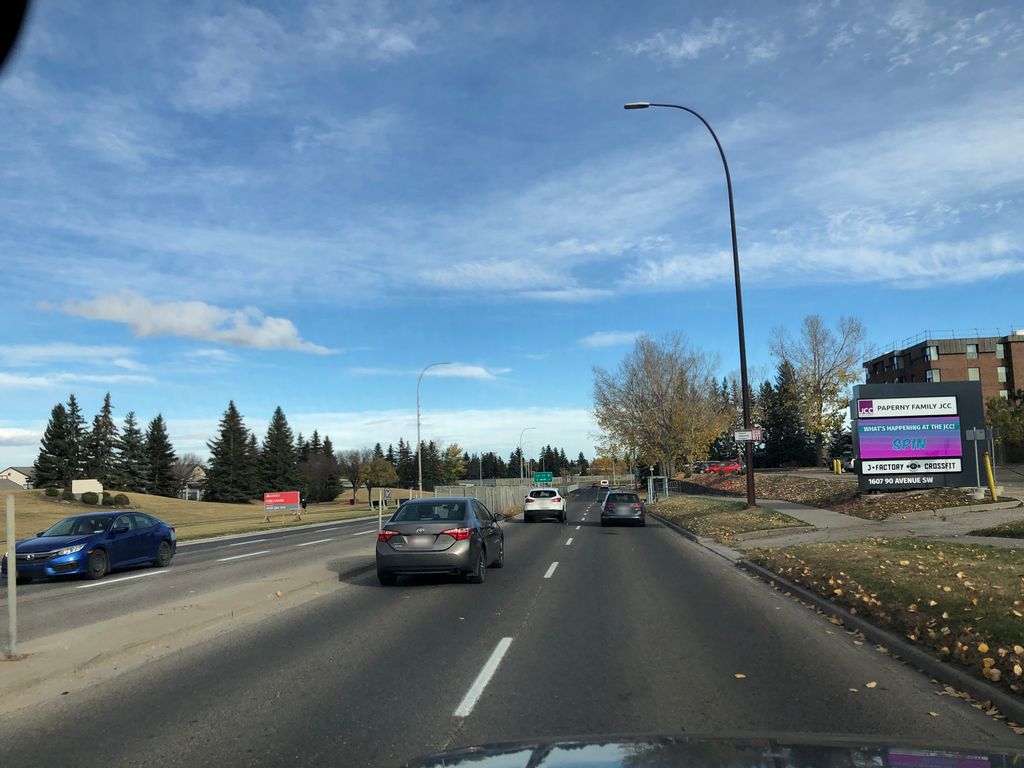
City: calgary